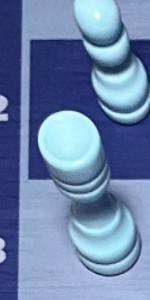
Label: Rook_White